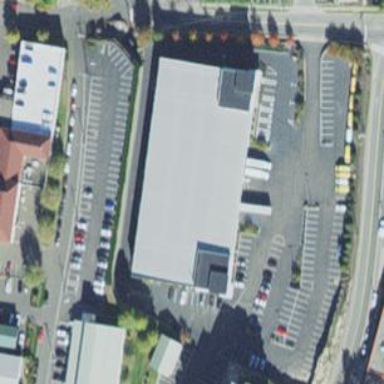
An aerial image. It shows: Part of building.